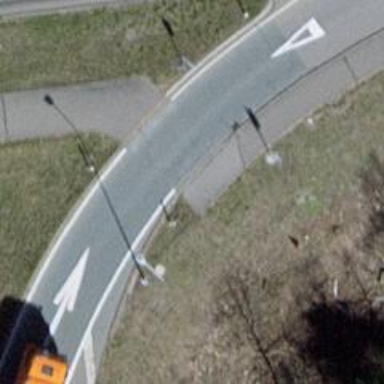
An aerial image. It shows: Unmarked road crossing.